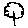
Label: tree